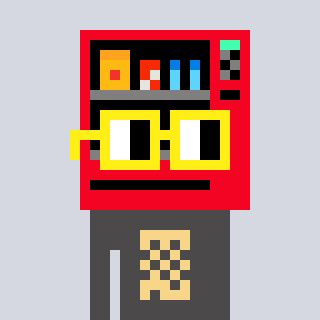
a pixel art character with square yellow glasses, a vending machine-shaped head and a grayscale-colored body on a cool background